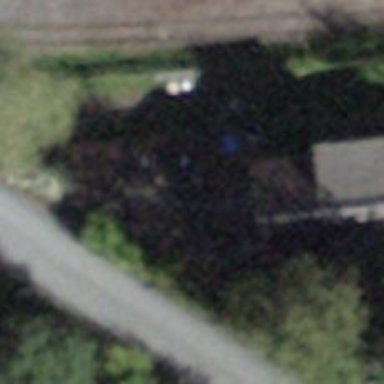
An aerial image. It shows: Cafe.